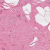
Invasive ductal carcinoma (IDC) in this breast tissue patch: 0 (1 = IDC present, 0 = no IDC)